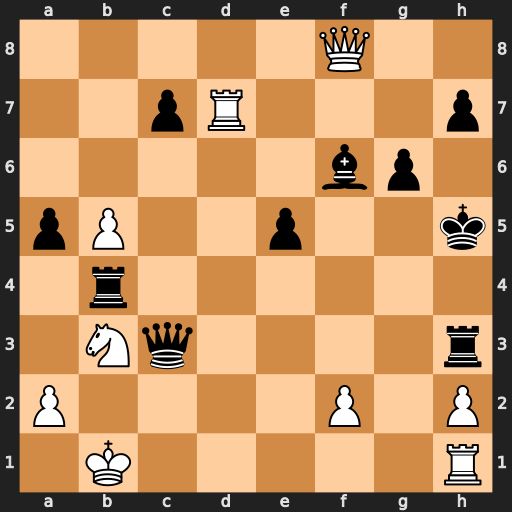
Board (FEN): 5Q2/2pR3p/5bp1/pP2p2k/1r6/1Nq4r/P4P1P/1K5R
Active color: w
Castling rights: -
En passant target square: -
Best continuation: Rxh7+ Kg5 Rg1+ Rg4 Rxg4+ Kxg4 Qc8+